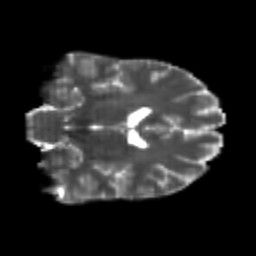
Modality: T2w
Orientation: coronal
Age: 25
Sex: female
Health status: healthy
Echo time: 0.074 s